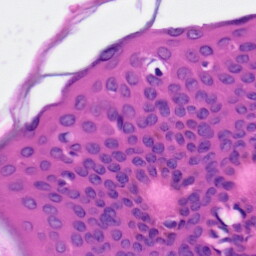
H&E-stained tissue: Skin